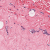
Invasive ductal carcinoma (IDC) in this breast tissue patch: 0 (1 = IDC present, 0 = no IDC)